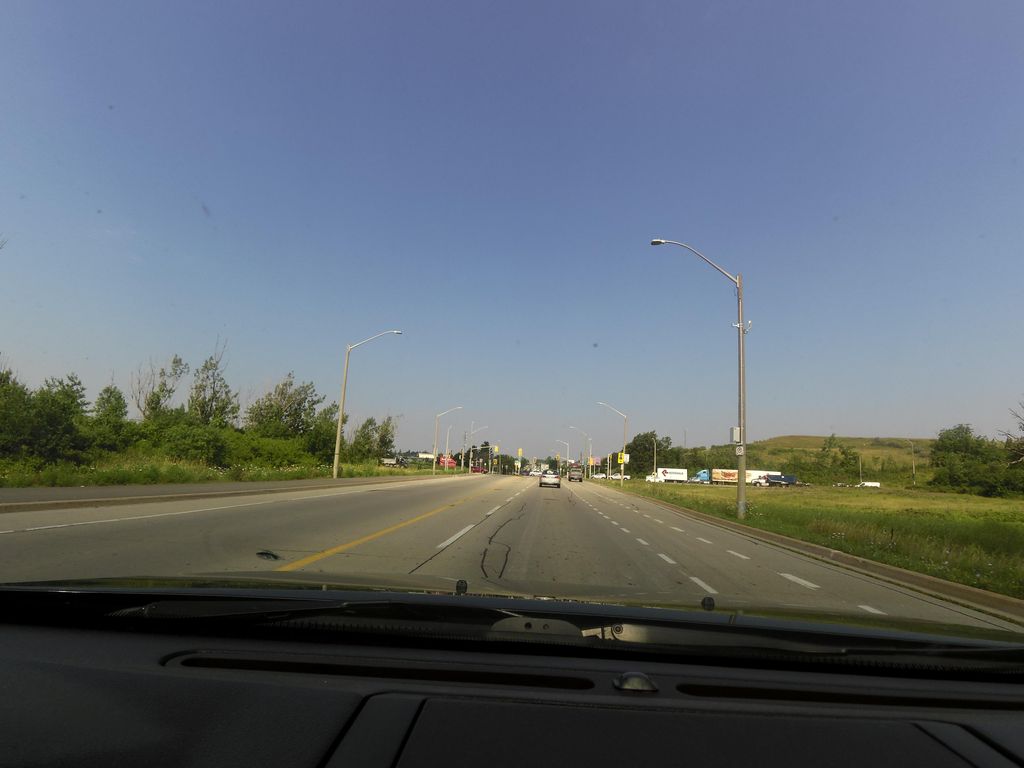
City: hamilton